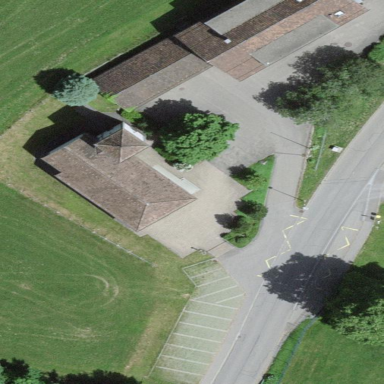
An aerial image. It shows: Chapel building.